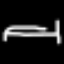
Label: bed